Interaction volume radius: 5 \u00c5
Interaction volume height: 50 \u00c5
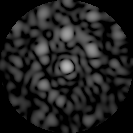
Disorder parameter: 0.554